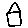
Label: house